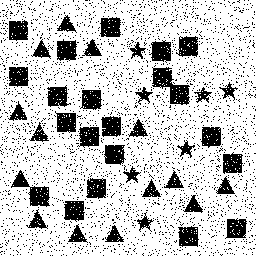
Squares: 21
Triangles: 14
Stars: 7
Total shapes: 42